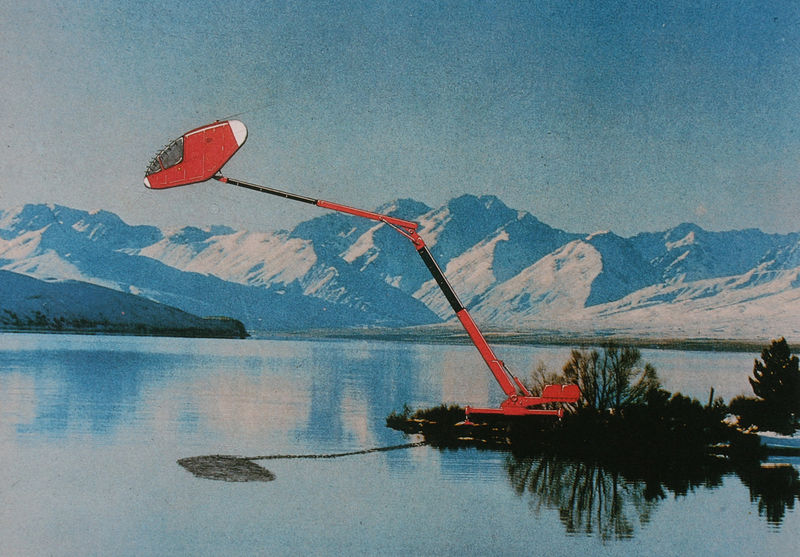
Titel: Projekt 124, Collage
Künstler: Future Systems
Schlagwörter: blau, himmel, fluss, landschaft, see, insel, panorama, alpen, kran, bagger